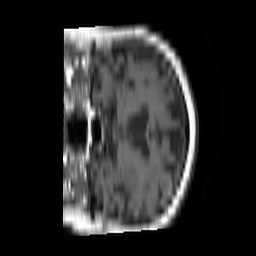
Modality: T1w
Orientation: coronal
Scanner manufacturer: philips
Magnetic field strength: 1.5 T
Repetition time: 0.678 s
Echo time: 0.015 s